Question: I have gone crazy trying to resolve this issue.
In my javascript code I have am defining a string variable in which I am putting an HTML table in the form of string.. i.e.:
'''
var tData="<table><tbody><tr><a><th>Type</th><th>Score</th><th>Percentile</th></a></tr><tr><td><a>Overall</a></td><td>2.4</td><td>50%</td></tr><tr><td><a>Best 100</a></td><td>2.3</td><td>70%</td></tr></tbody></table>";
'''
Now this variable assignment through the string is being read by my browser (both chrome and firefox) as an HTML code with line breaks. Take a look at the image below for more clarity.
The code works fine if I remove html tags and write a simple string. So I can assure you there are no previous inverted comma errors (i checked them multiple times) and no bogus characters.

I have spent too many hours on this issue. Please please help me on this.
Added Wordpress in title and Tags as this is a wordpress issue.
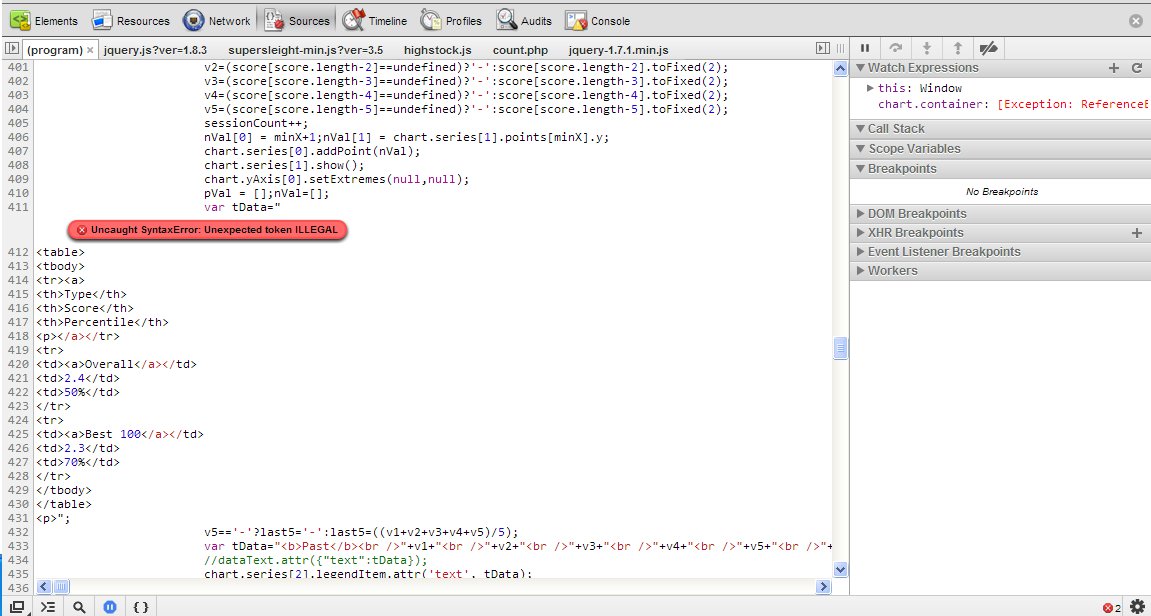
Answer: Since your document is XHTML, you have to enclose your code into a CDATA section:
'''
<script>
<![CDATA[
// code here
]]>
</script>
'''
This prevents the browser from interpreting '<...>' sequences in the content as tags.